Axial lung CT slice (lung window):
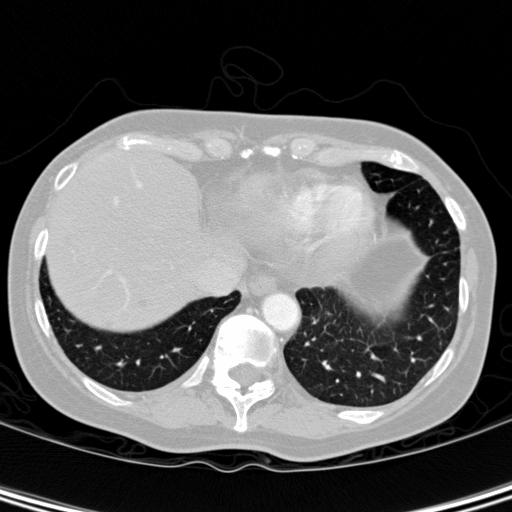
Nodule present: no